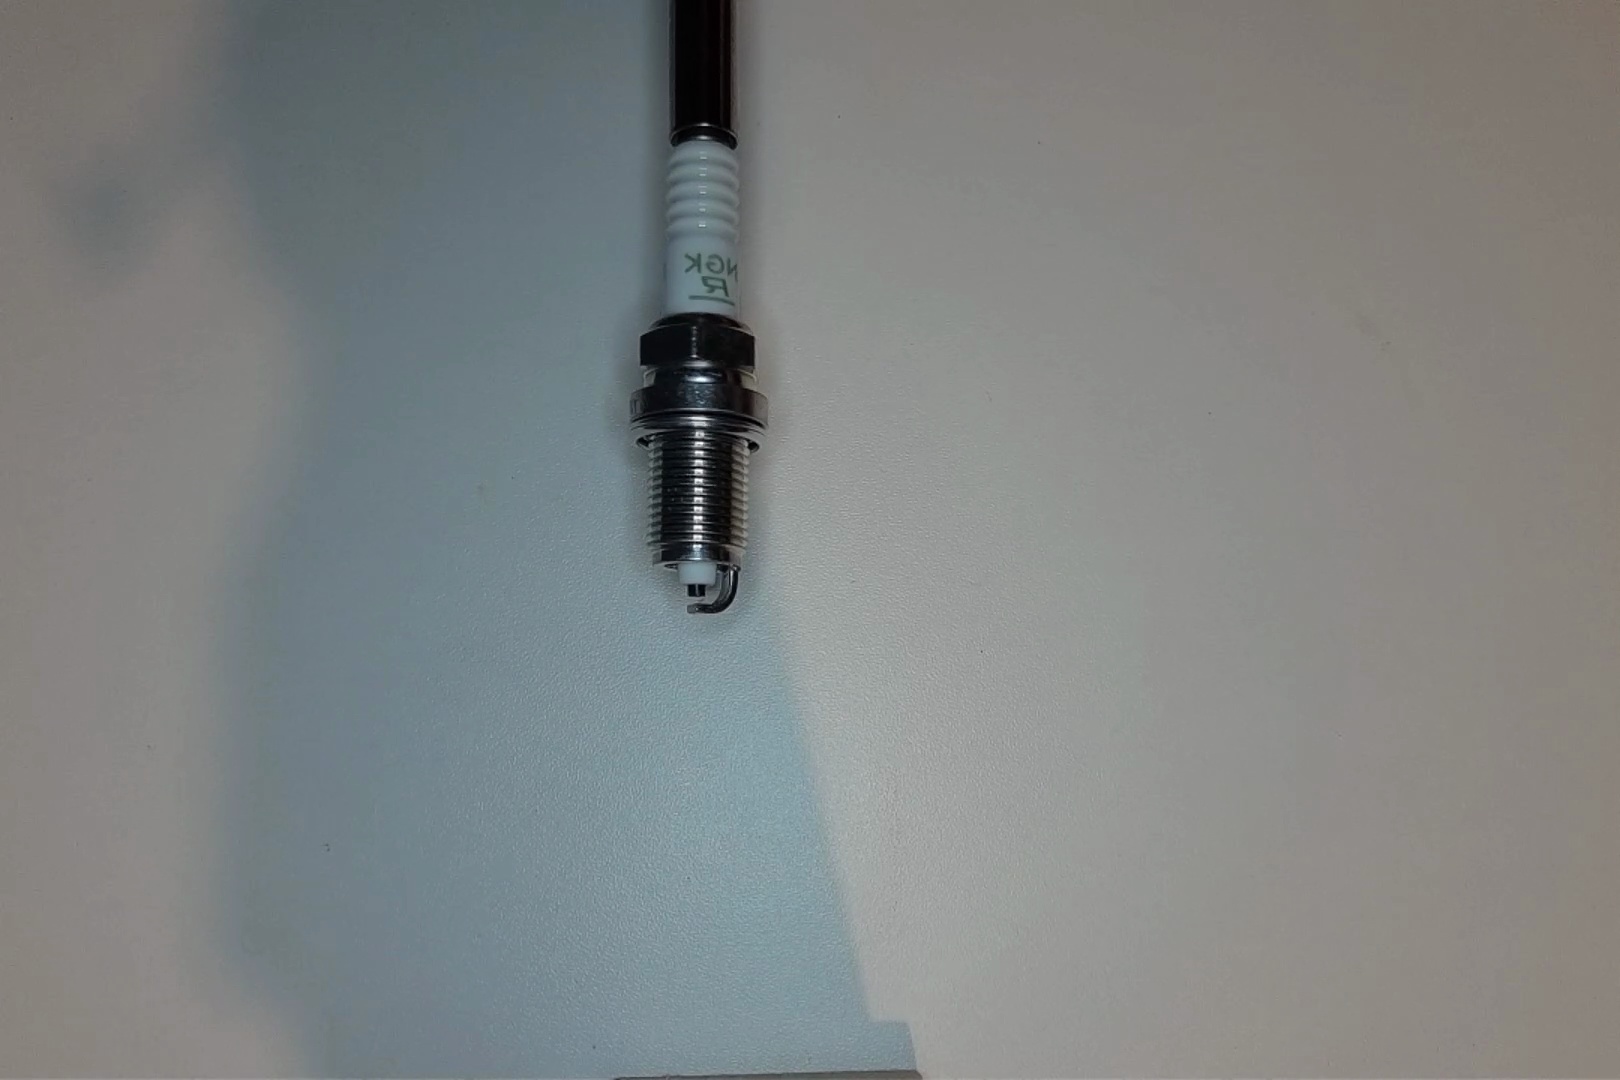
Label: normal